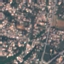
Label: Residential